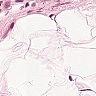
Metastatic tissue present: no